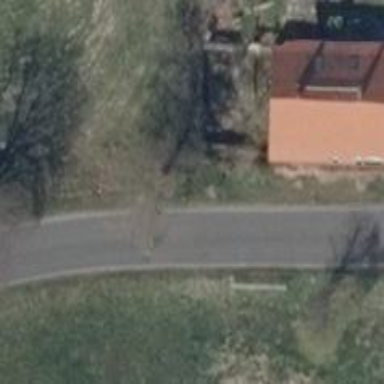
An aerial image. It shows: Tertiary road with asphalt surface.